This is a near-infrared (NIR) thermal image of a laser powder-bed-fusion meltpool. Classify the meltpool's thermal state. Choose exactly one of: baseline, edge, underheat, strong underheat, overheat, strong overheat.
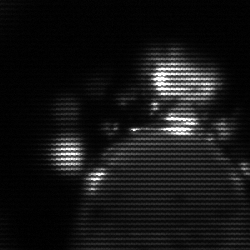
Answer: edge